Field crop: maize
Growth stage: 2
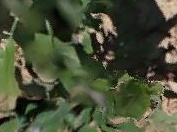
Species: maize